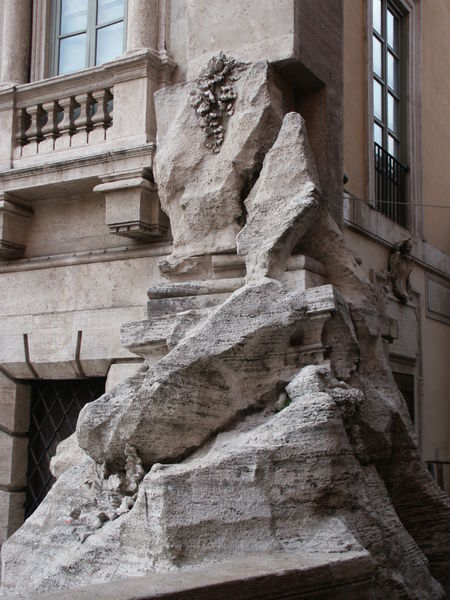
Titel: Fontana di Trevi (Trevibrunnen)
Künstler: Niccoló Salvi
Standort: Rom, Palazzo Poli (EU - I - Latium)
Schlagwörter: felsen, gestein, ausschnitt, fenster, glas, grau, säule, gebäude, haus, ornament, wand, architektur, barock, stein, steine, gitter, pflanze, skulptur, balkon, ecke, fassade, abstrakt, fels, mauer, trümmer, plastik, foto, fotografie, eingang, palast, balustrade, wappen, rau, gesims, ballustrade, traube, reebe, bauschmuck, detailansicht, hausecke, kunst am bau, balustern, unbehauen, x, 19.jahrhundert, waappen, raube